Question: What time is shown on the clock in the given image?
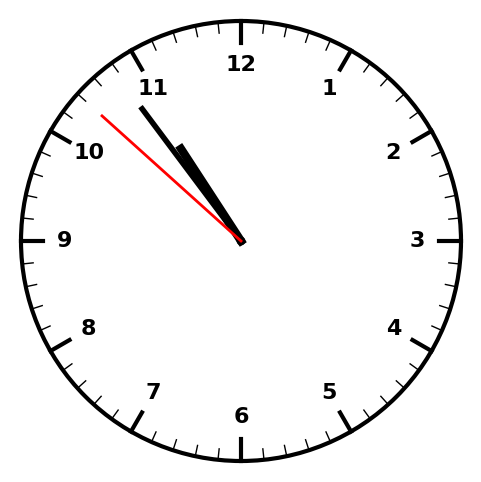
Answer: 10:53:52